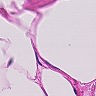
Metastatic tissue present: no